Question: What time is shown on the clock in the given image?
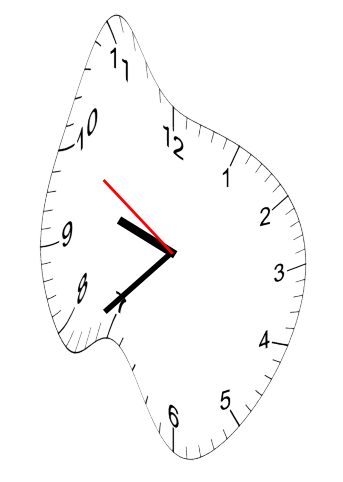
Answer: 09:37:50